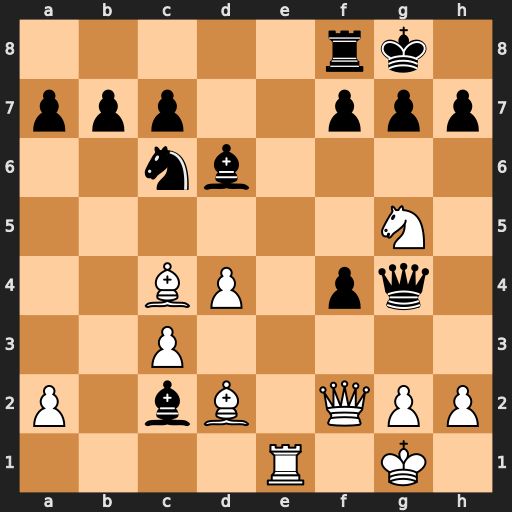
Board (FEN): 5rk1/ppp2ppp/2nb4/6N1/2BP1pq1/2P5/P1bB1QPP/4R1K1
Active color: w
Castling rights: -
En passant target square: -
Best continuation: Nxf7 Rxf7 Bxf4